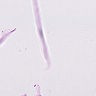
Metastatic tissue present: no